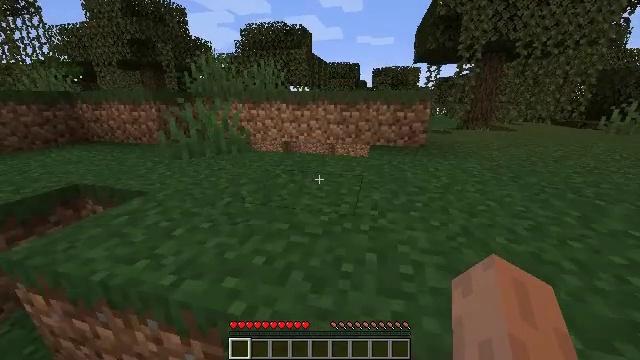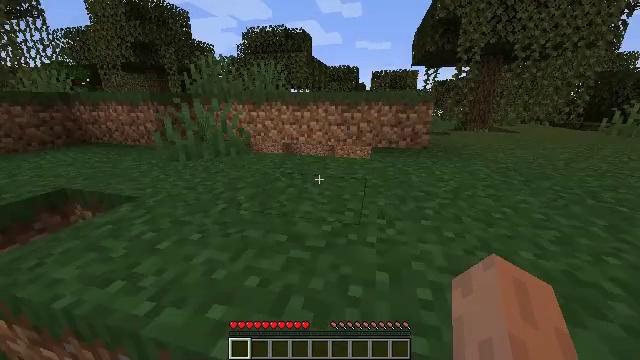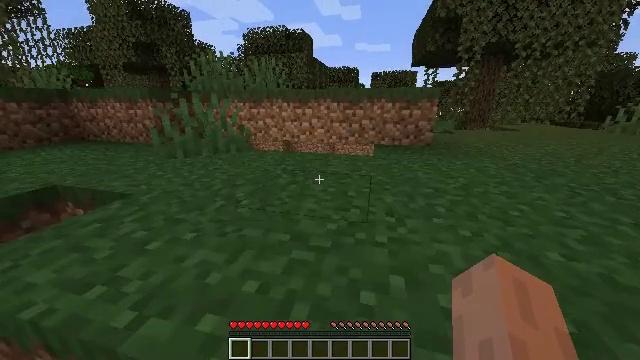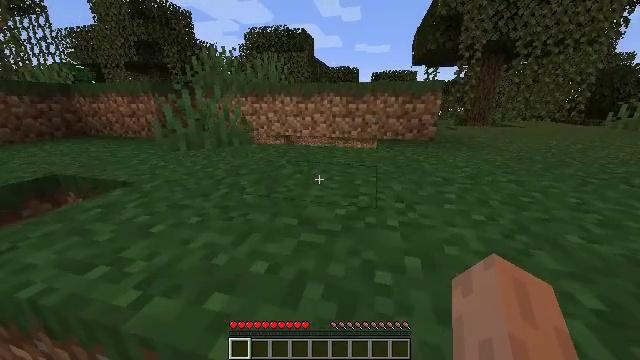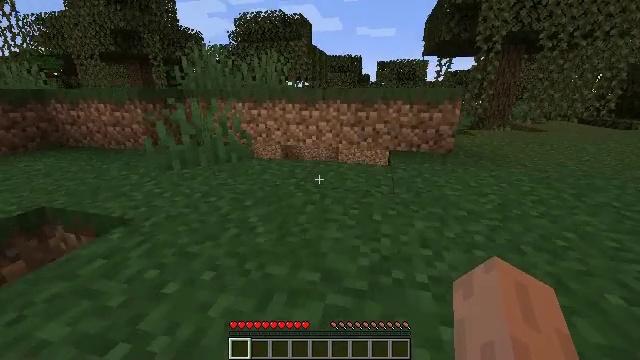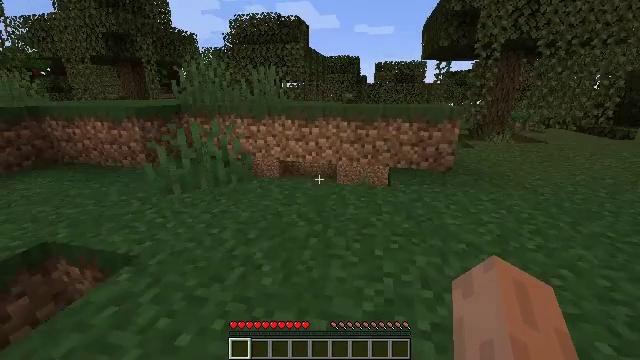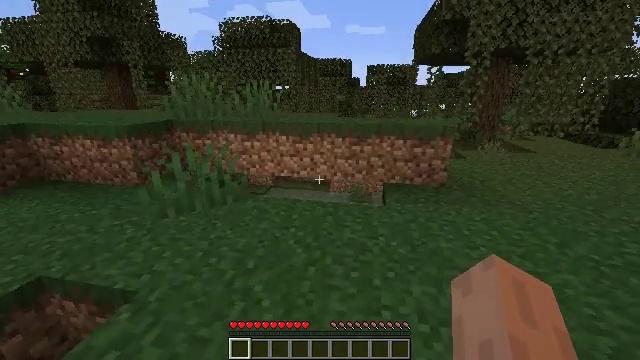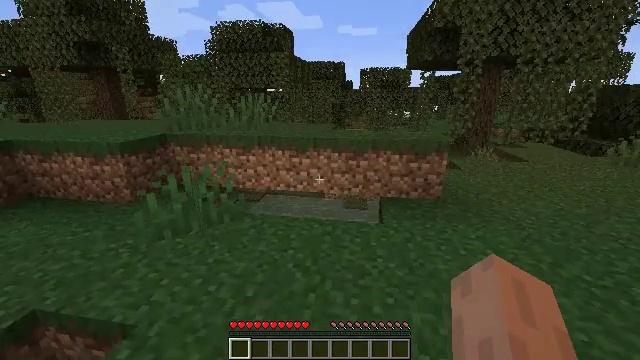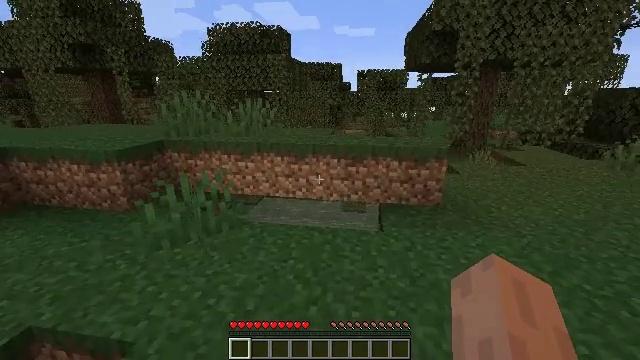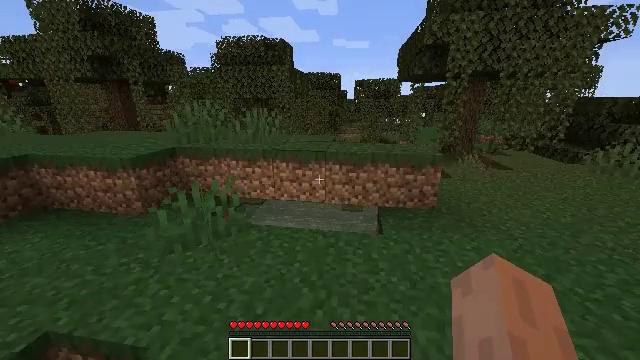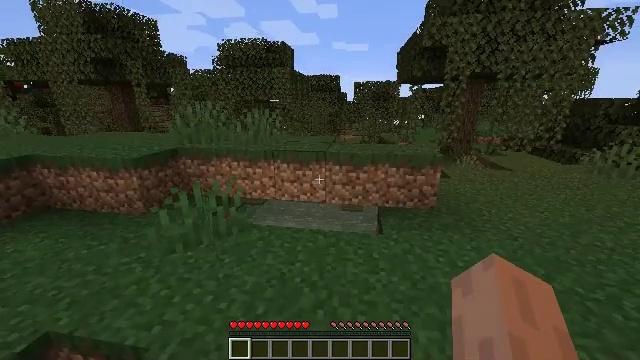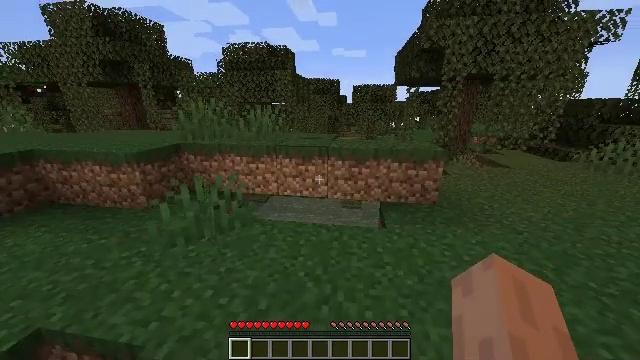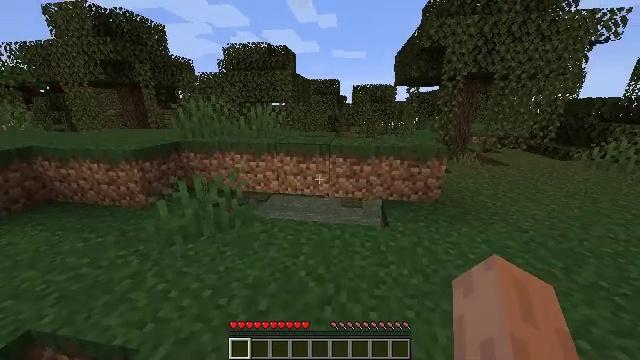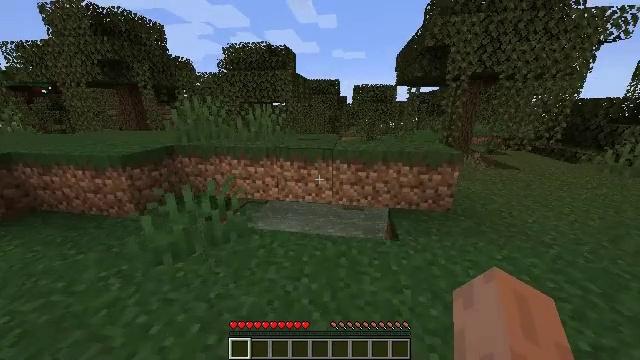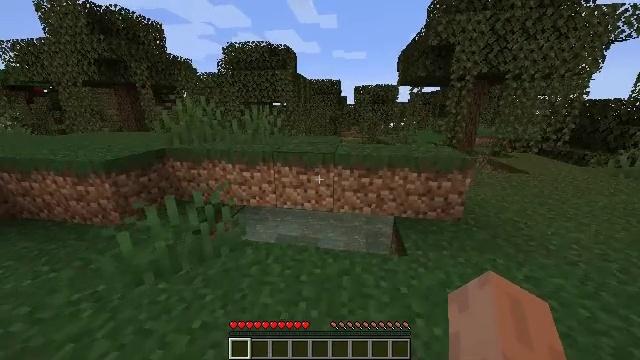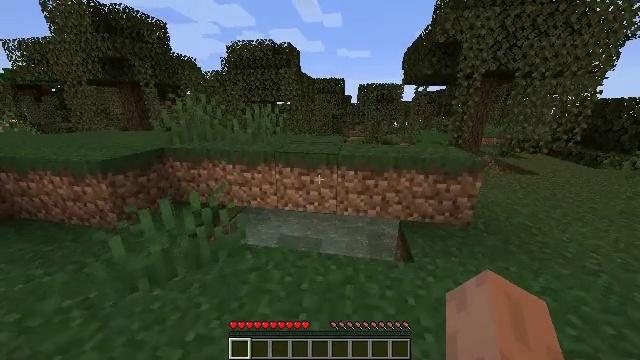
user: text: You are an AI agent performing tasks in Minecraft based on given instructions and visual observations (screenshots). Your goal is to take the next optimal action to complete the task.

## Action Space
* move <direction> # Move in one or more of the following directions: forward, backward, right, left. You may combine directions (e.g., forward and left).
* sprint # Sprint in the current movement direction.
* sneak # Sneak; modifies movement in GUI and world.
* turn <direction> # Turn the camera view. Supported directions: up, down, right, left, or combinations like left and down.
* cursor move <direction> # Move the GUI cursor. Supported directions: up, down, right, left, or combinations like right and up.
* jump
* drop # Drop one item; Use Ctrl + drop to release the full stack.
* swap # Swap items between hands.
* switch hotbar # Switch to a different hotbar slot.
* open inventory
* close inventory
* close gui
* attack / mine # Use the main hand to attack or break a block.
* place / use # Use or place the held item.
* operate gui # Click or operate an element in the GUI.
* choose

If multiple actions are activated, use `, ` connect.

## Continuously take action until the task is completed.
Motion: motion action
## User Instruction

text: Pick up a blue orchid.
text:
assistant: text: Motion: move forward, sprint
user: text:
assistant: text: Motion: move forward, sprint
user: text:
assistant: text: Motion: move forward, sprint
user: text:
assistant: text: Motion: move forward, sprint, jump
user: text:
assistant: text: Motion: move forward, sprint, jump
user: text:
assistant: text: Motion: move forward, sprint, turn right, jump
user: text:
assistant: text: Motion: move forward, sprint, turn right, jump
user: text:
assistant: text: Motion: move forward, sprint, jump
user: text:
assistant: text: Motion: move forward, sprint
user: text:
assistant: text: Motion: move forward, sprint
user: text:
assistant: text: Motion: move forward, sprint
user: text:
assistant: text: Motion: move forward, sprint
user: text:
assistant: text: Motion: move forward, sprint
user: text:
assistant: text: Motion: move forward, sprint
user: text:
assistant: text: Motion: move forward, sprint
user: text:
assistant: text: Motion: move forward, sprint, turn left and down
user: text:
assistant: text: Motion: move forward, sprint, turn left
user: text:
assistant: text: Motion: move forward and move left, sprint, turn left
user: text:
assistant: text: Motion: move forward and move left, sprint, turn left
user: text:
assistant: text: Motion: move forward and move left, sprint, turn left
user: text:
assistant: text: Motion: move forward and move left, sprint
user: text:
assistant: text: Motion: move forward and move left, sprint, jump
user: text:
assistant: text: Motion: move forward and move left, sprint, jump
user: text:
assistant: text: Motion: move forward, sprint, jump
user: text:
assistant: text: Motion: move forward, sprint, turn right and down, jump
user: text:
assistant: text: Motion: move forward, sprint, turn right and down, jump
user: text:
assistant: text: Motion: move forward, sprint, turn right, jump
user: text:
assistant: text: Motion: move forward, sprint, turn right and down, jump
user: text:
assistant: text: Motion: move forward, sprint, turn right and down
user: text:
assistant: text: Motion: move forward, sprint